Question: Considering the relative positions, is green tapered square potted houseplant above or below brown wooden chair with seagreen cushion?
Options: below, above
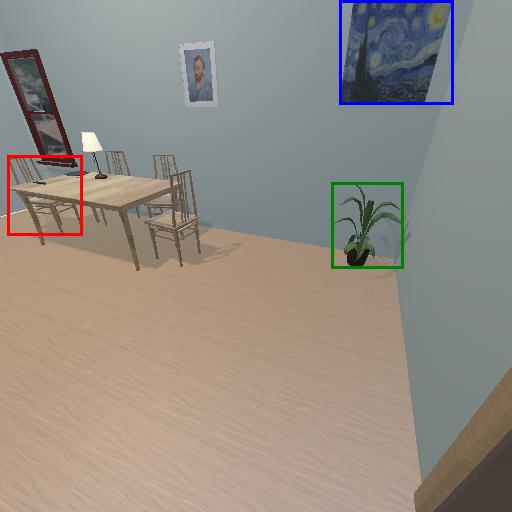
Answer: below